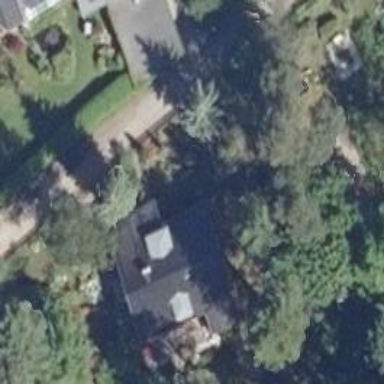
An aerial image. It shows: Detached building.